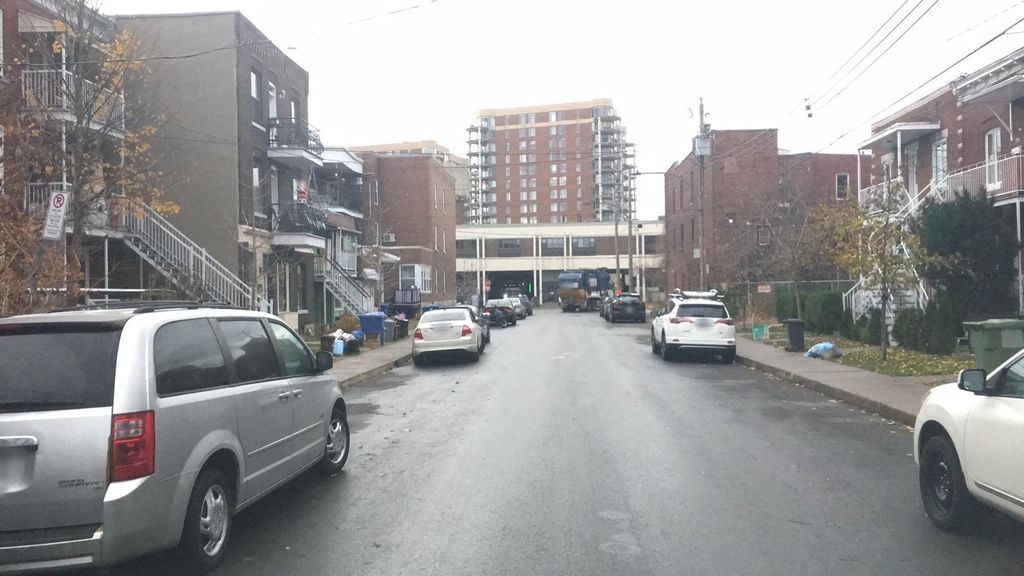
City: montreal